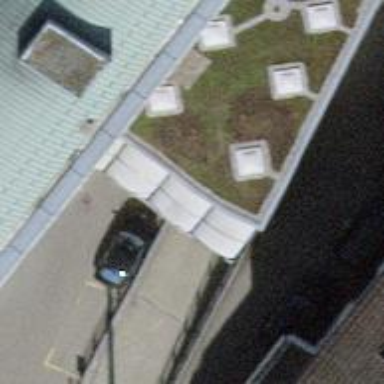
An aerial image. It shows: Parking entrance.